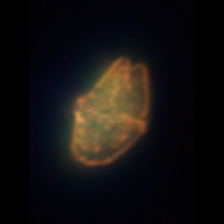
Taxon: Akashiwo
Group: Dinoflagellates